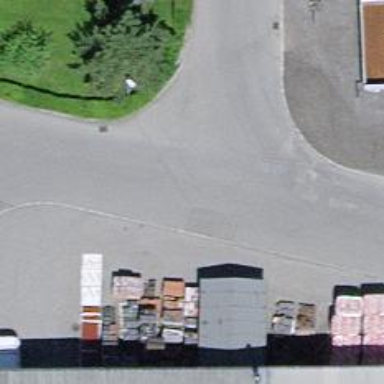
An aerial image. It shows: Asphalt road in residential area.